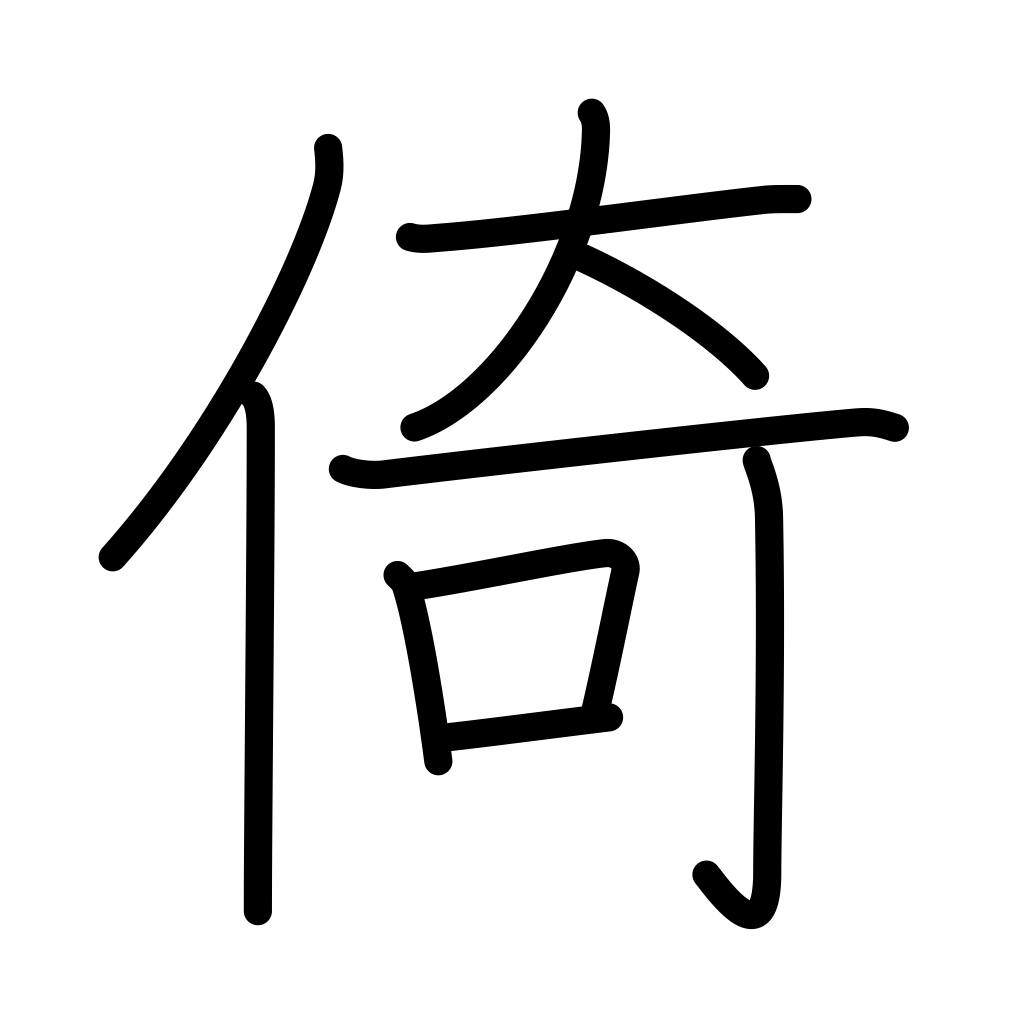
Meaning: lean on, rest against